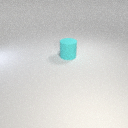
large cyan rubber cylinder